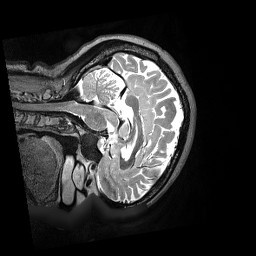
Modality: T2w
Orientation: sagittal
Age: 49
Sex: male